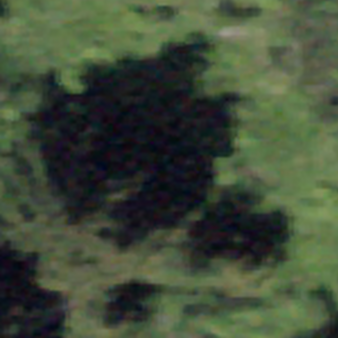
Label: other